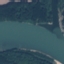
Land use / land cover class: River